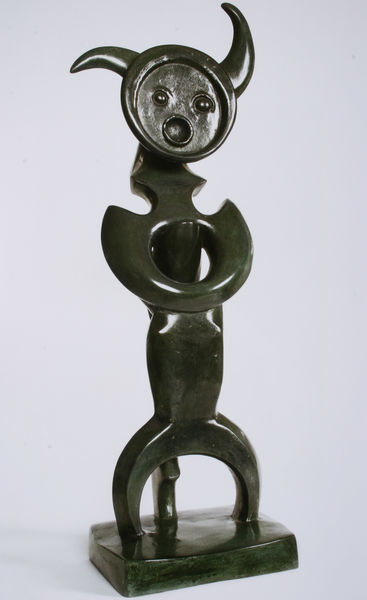
Titel: Moonmad, Mondsüchtig
Künstler: Max Ernst
Institution: Privatsammlung
Schlagwörter: blau, mann, grün, frau, grau, kleid, licht, mund, schwarz, rot, tier, kappe, arme, augen, gesicht, sockel, figur, kind, kreis, rund, skulptur, statue, beine, schwanz, füße, formen, glanz, bronze, glatt, plastik, plinthe, poliert, geschlossen, abstrahiert, foto, narr, clown, loch, stilisiert, teufel, hörner, geometrie, dreifuß, satan, teufelchen, harlekin, rundungen, geicht, armhaltung, runde formen, mondgesicht, pierot, geometriesiert, hörnen